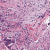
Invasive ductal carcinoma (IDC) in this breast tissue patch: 1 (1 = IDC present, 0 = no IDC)